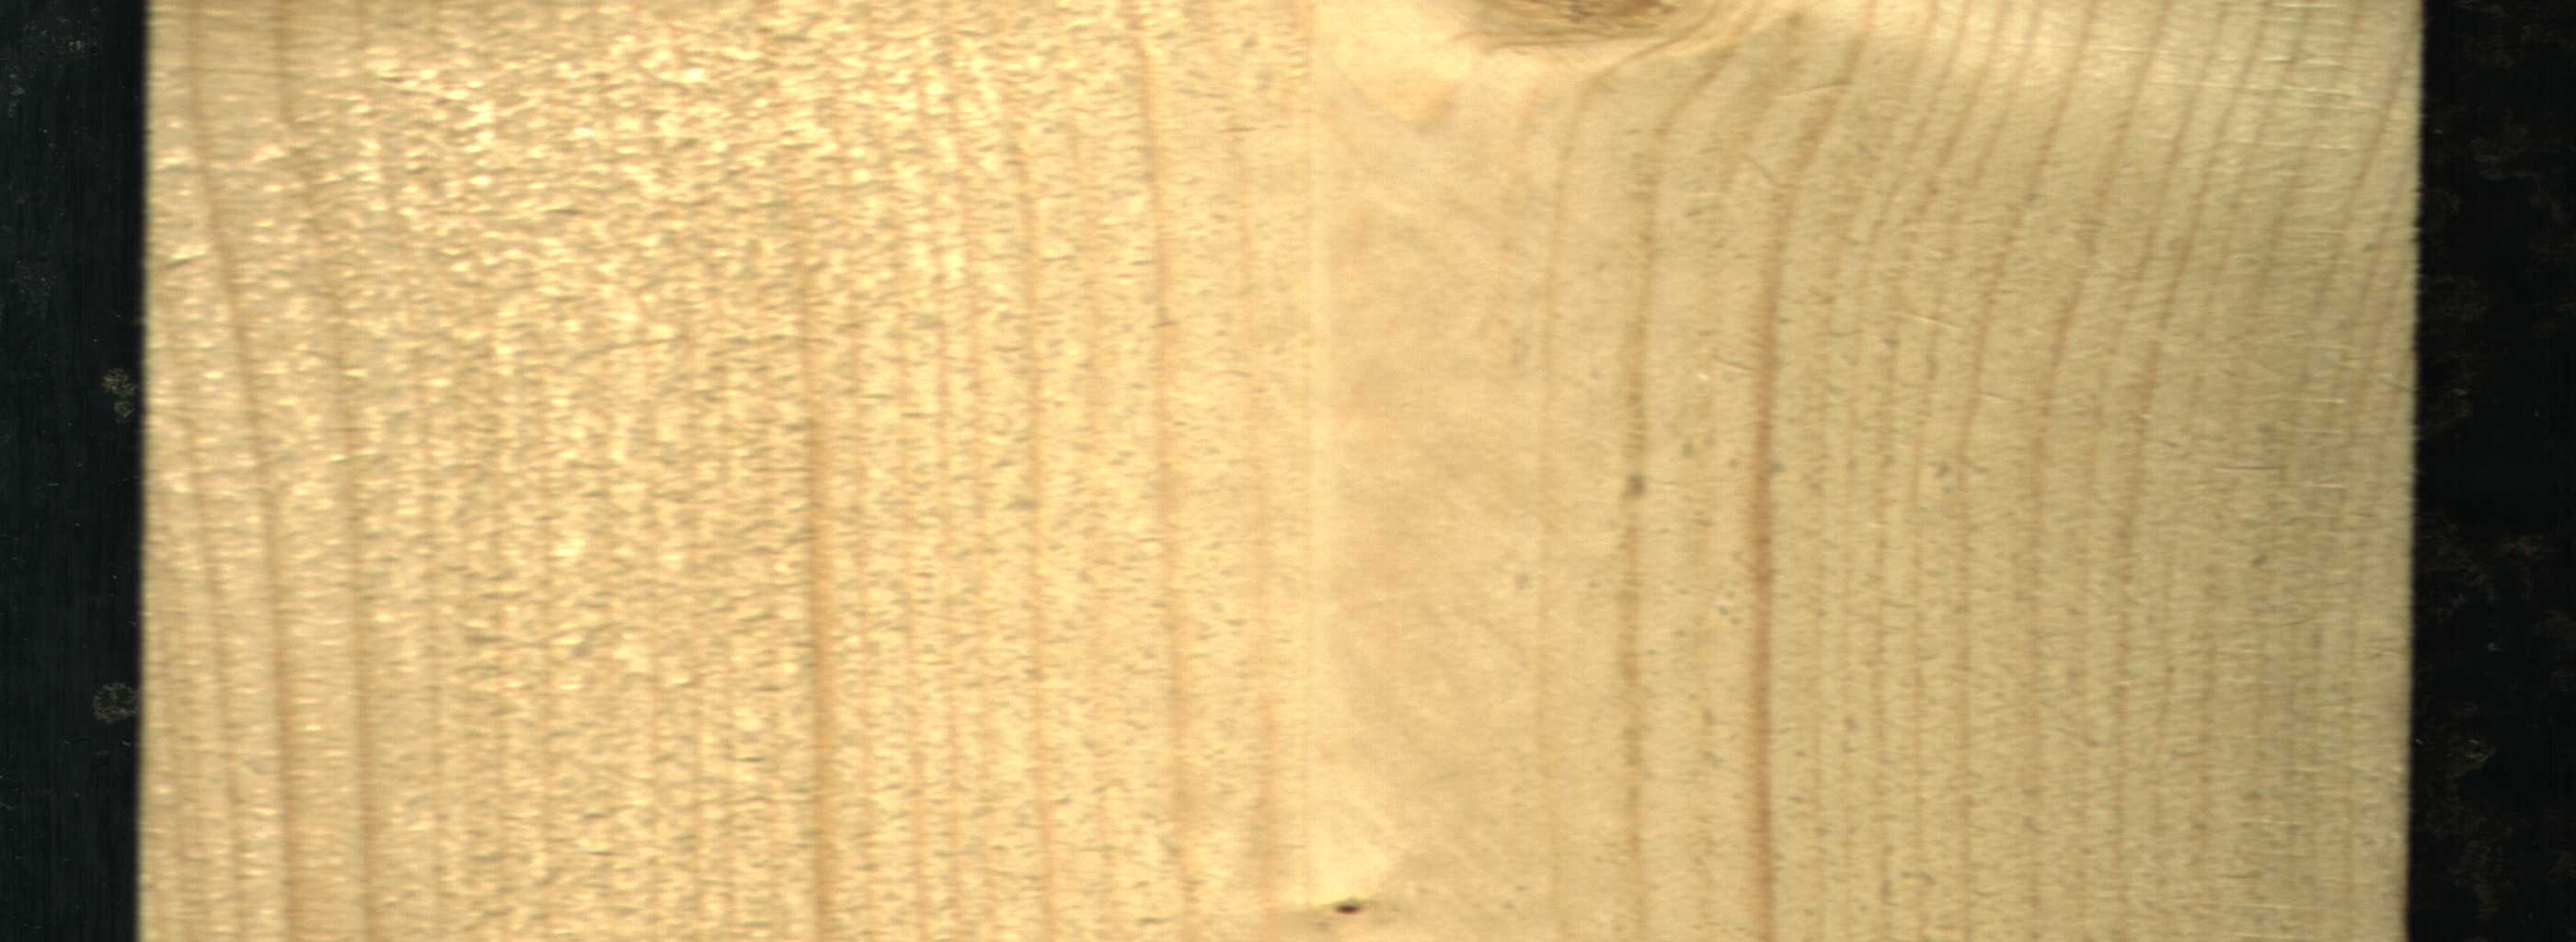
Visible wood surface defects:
Live_Knot
Live_Knot